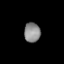
Tissue: lung
Cell type: Endothelial cells
Senescence score: 0.5545
Nuclear area (px): 309
Mean DAPI intensity: 139.34